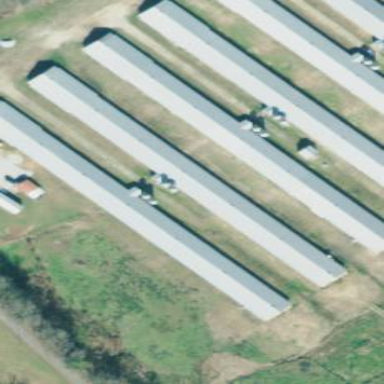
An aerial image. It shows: Poultry house.